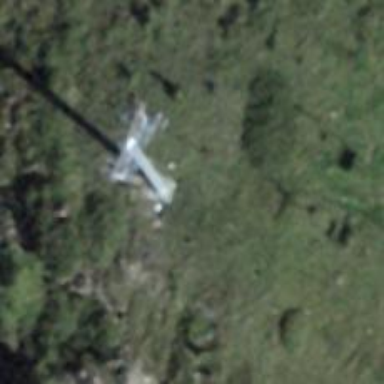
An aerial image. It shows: Pylon for aerialway.